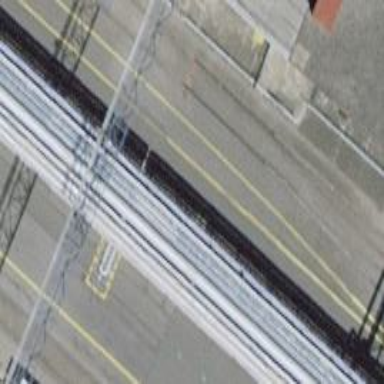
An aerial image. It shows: Single-track railway spur.